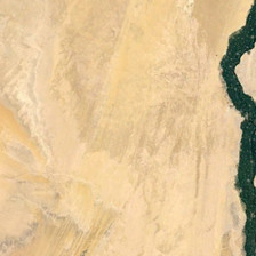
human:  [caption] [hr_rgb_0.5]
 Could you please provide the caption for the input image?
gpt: a curved dark green brook stretches across this bleak yellow desert .

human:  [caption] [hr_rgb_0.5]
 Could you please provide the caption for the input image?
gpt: There is a river across the desert.

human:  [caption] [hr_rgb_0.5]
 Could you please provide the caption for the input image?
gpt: A band of yellow oaks in the yellow desert.

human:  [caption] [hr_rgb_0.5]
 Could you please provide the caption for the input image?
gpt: The river flows in the desert.

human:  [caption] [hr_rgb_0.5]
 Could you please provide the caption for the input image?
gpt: An oasis is next to the yellow desert.